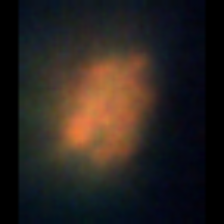
Taxon: Unknown_detritus
Group: Unknown